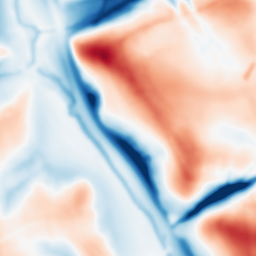
Category: multiscale
Decomposition family: dog_multiscale
Decomposition parameters: sigma_ratio: 1.6
n_scales: 5
base_sigma: 2
Upsampling method: bilinear
Upsampling parameters: scale: 2
Upsampling scale: 2